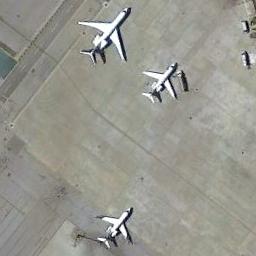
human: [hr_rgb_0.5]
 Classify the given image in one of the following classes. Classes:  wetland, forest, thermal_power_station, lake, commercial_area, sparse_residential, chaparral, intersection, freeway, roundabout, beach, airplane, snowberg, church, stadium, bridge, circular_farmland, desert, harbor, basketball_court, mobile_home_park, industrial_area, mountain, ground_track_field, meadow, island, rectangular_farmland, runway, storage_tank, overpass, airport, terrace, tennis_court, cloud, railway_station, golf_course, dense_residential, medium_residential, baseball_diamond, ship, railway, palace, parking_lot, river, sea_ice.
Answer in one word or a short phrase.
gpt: airplane